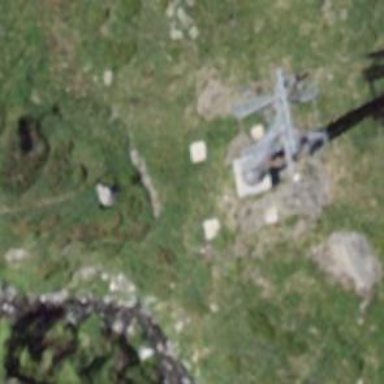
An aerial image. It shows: Pylon used for aerialway.